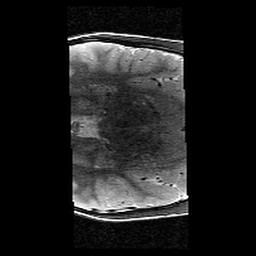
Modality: T2w
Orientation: axial
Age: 10
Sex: male
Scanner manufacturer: siemens
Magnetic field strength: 3 T
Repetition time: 9.23 s
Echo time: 0.067 s